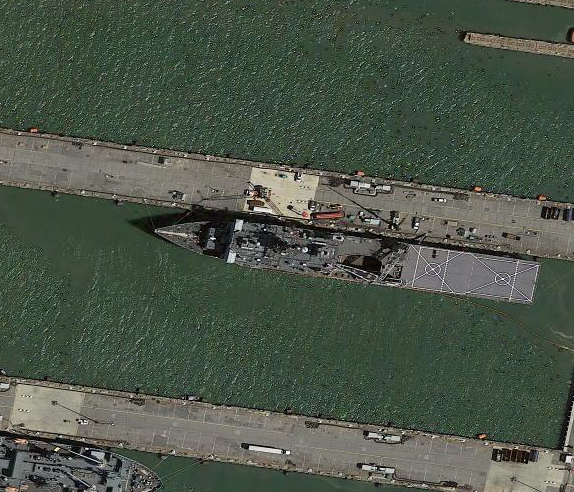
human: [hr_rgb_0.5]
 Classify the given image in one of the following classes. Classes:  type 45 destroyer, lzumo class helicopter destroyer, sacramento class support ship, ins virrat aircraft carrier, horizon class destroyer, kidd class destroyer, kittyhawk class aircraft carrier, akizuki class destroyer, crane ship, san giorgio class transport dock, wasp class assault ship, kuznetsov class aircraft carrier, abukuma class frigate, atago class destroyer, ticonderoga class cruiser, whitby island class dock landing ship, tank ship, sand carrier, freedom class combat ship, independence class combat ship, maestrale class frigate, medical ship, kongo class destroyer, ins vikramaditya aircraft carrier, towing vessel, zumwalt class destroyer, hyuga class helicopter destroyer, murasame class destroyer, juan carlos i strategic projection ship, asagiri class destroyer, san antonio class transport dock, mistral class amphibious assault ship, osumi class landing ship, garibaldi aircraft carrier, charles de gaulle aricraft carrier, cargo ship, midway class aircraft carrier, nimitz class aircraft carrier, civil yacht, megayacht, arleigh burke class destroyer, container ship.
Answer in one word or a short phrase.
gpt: Whitby Island class dock landing ship